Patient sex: F
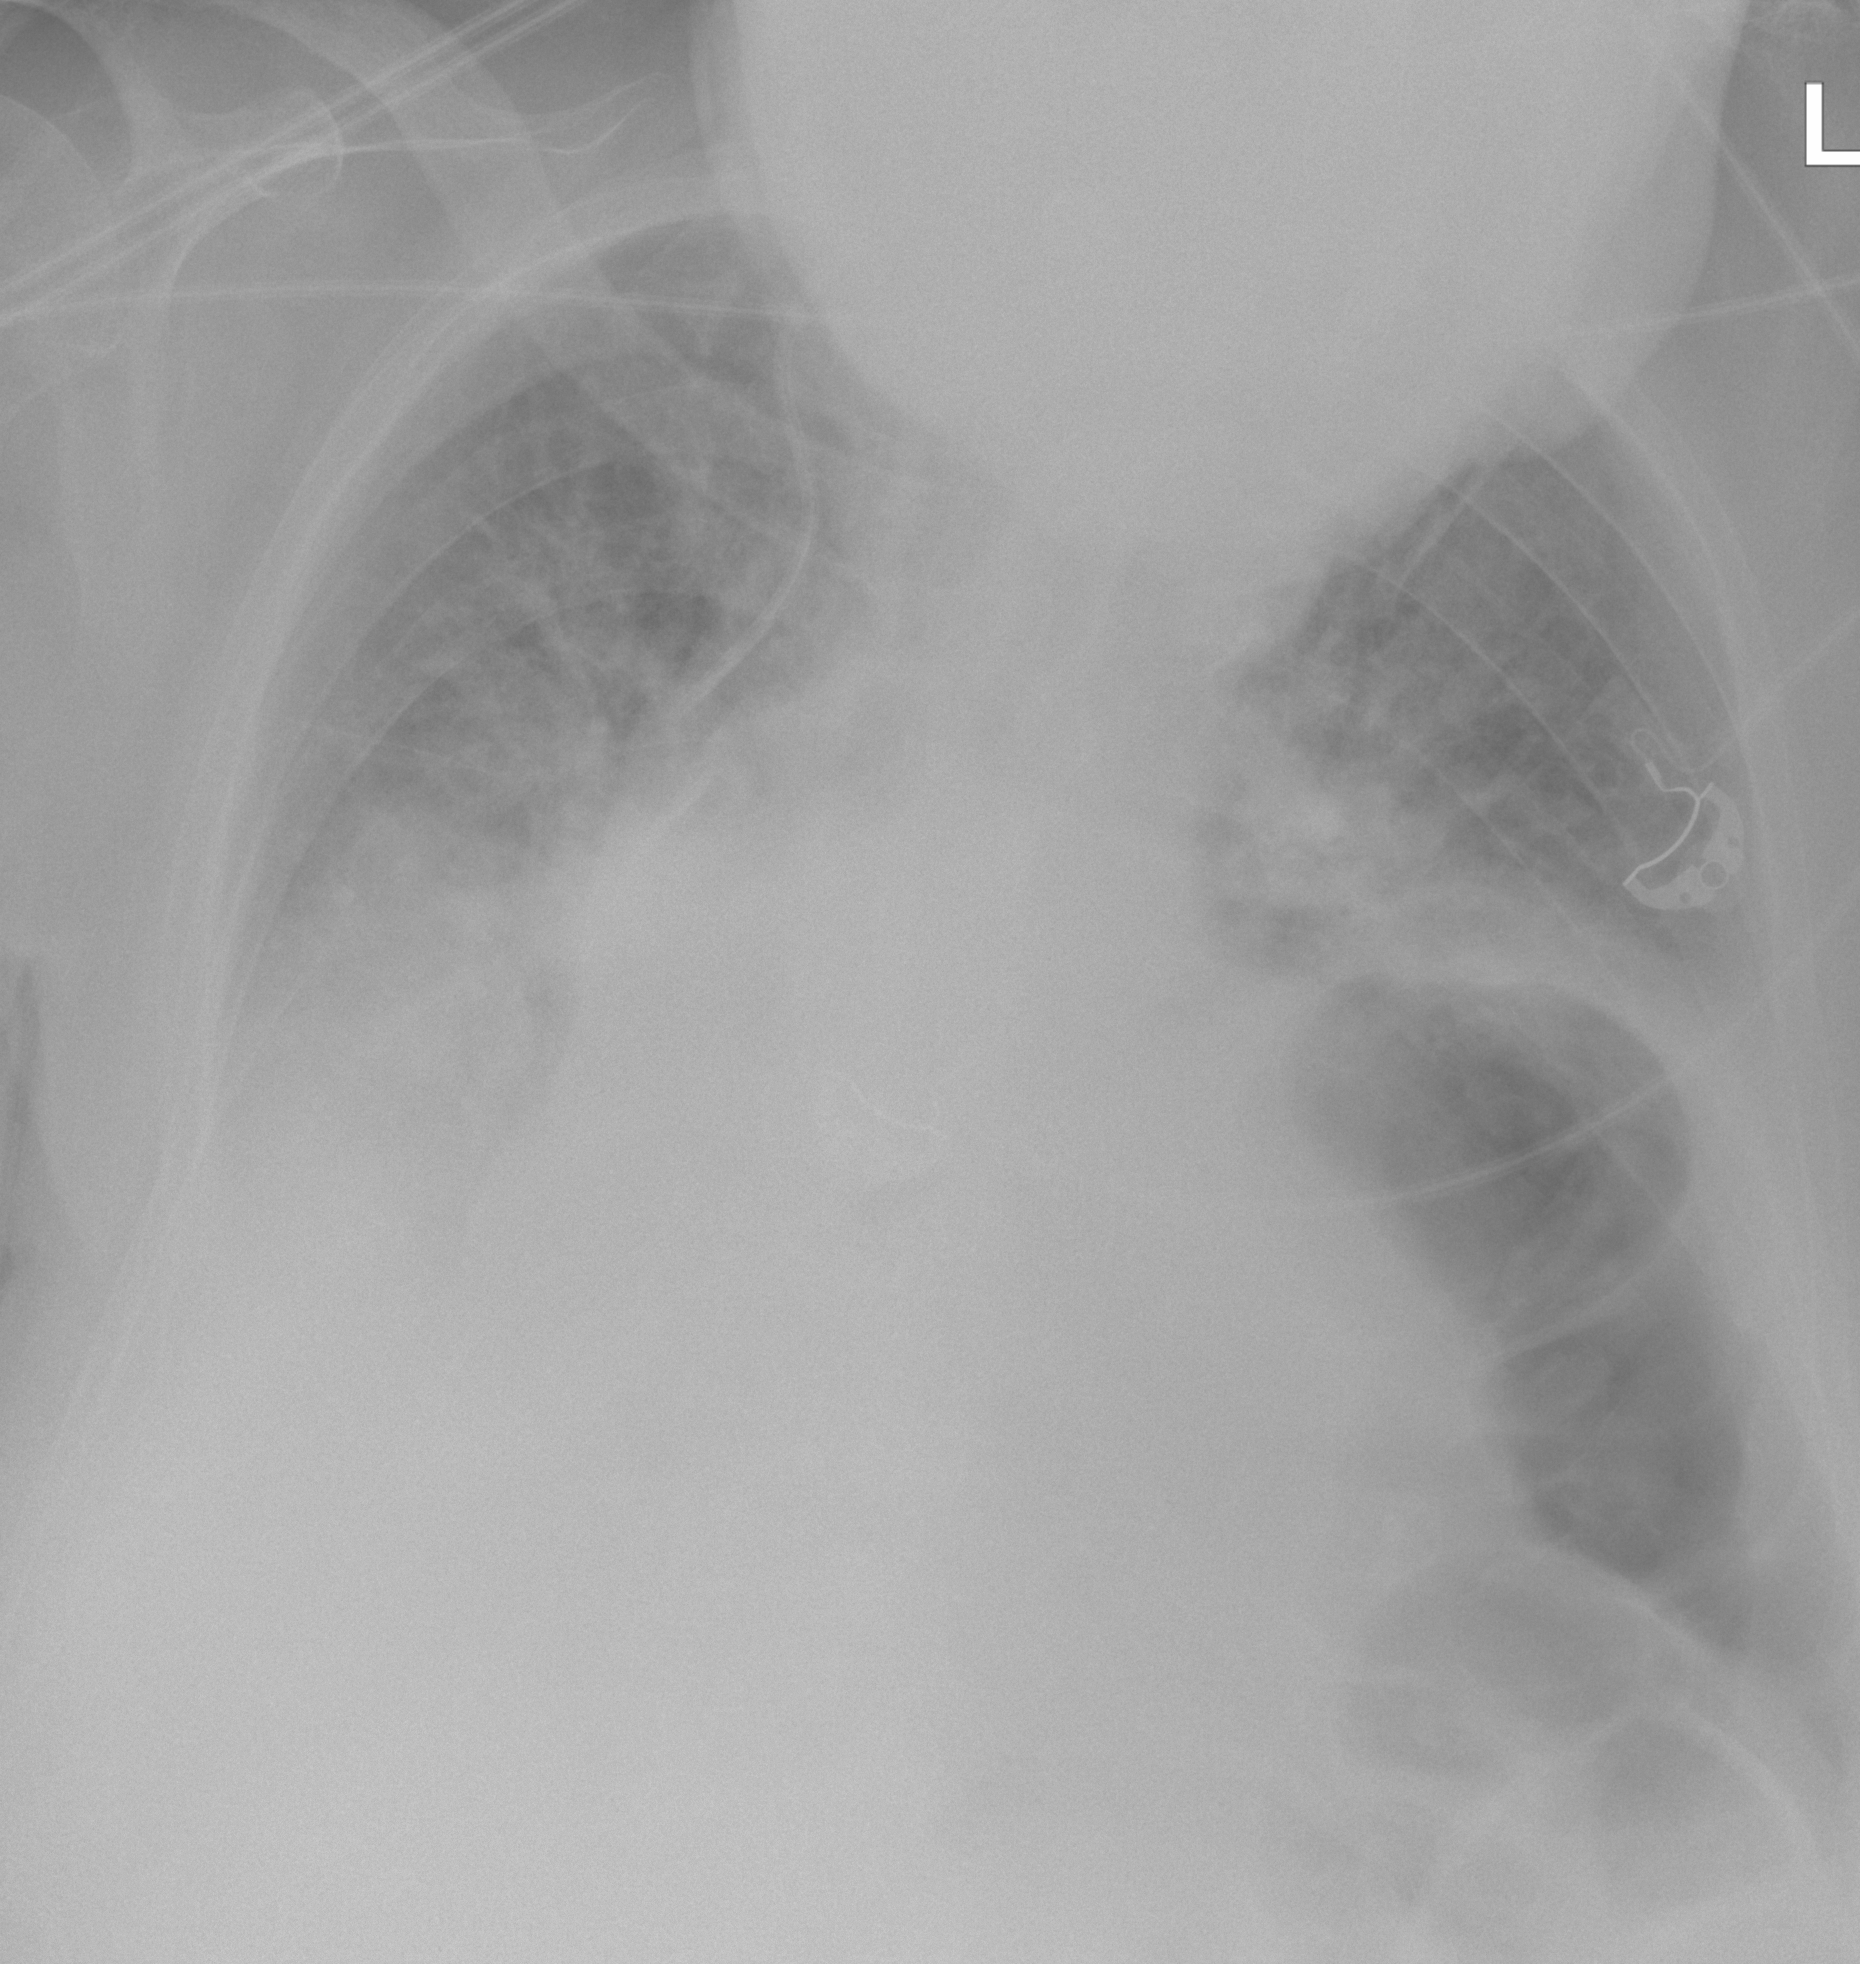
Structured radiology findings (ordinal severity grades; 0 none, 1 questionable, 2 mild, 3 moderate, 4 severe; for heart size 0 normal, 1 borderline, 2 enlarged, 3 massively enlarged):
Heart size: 0
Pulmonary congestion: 0
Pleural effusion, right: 0
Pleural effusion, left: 2
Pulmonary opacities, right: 0
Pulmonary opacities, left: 0
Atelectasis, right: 0
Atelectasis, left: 2